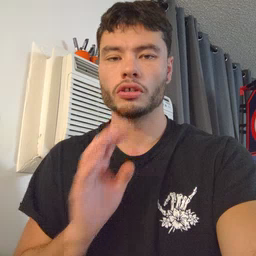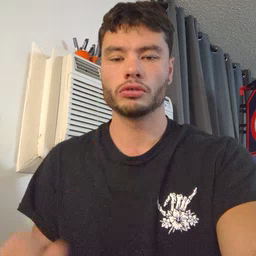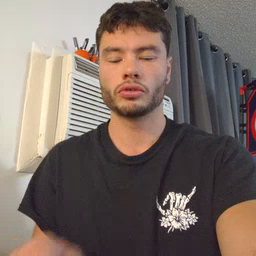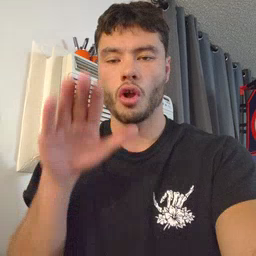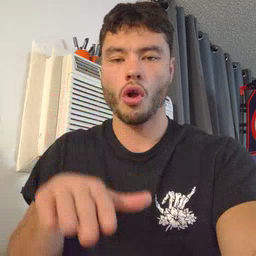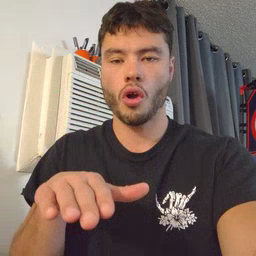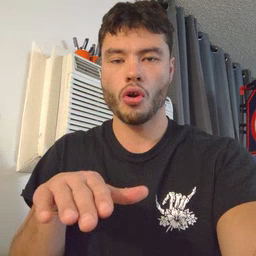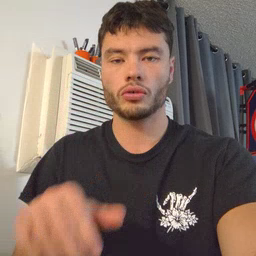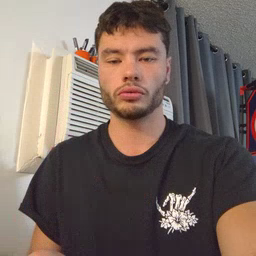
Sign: on